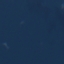
Land use / land cover: SeaLake